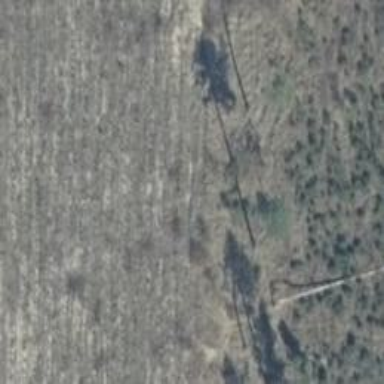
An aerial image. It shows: Abandoned railway.